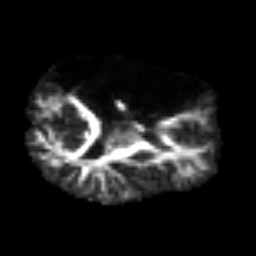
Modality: FA
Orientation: axial
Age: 40
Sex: male
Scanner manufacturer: siemens
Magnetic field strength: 3 T
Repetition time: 3.2 s
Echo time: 0.081 s